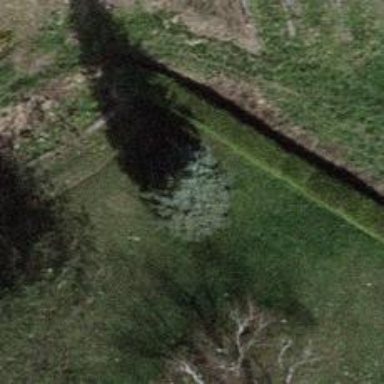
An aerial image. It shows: Evergreen tree with needle-leaved leaves.